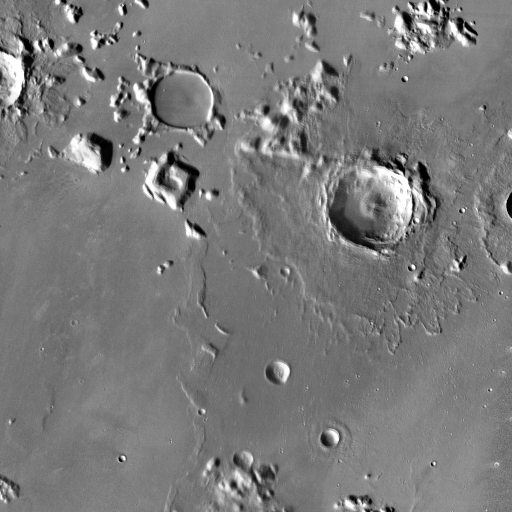
Crater classes present: Background, Other, Layered, Buried